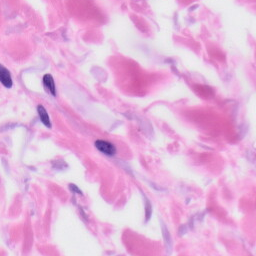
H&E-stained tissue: Skin